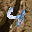
Label: 4